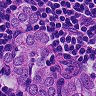
Metastatic tissue present: yes